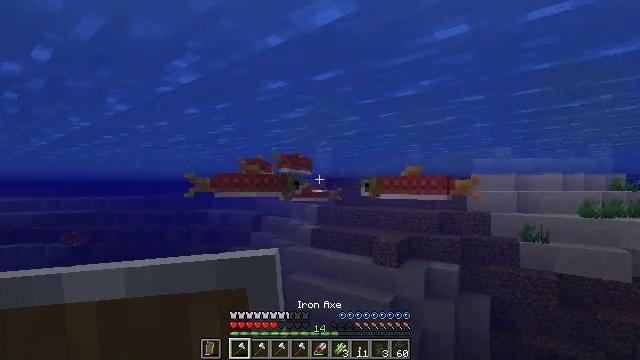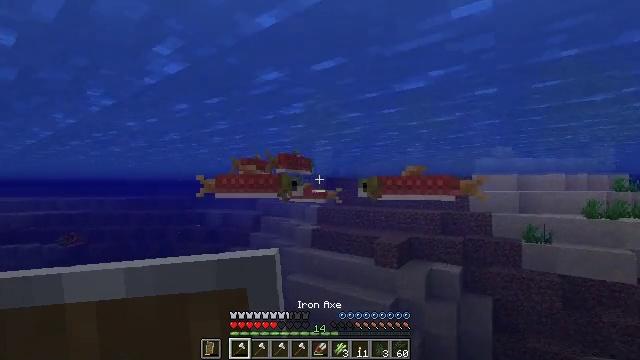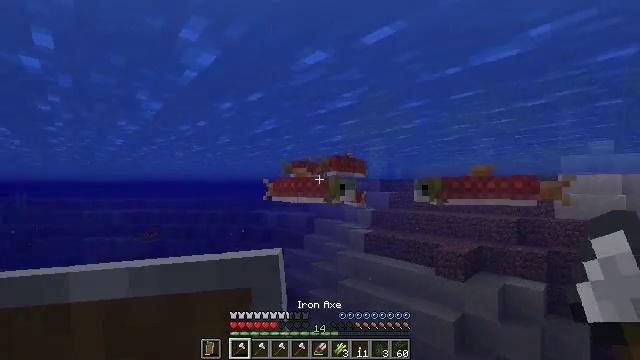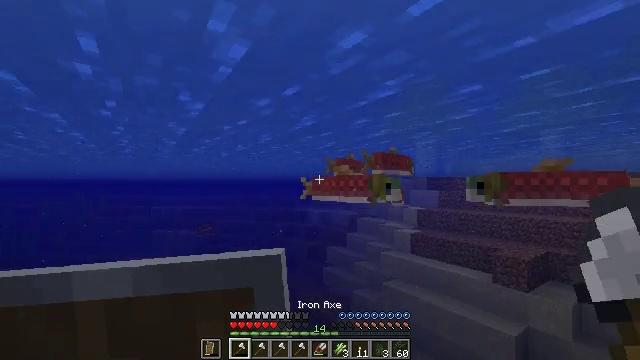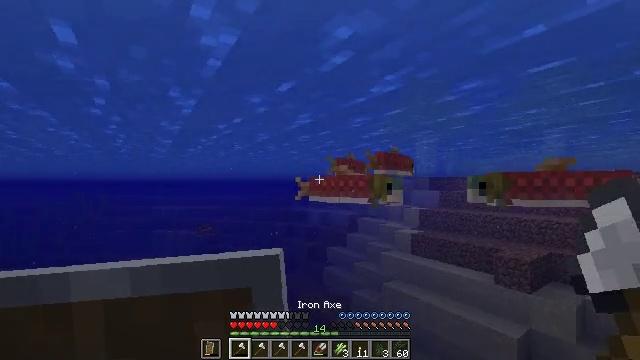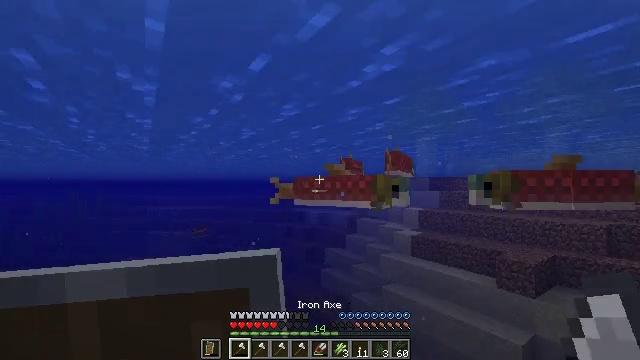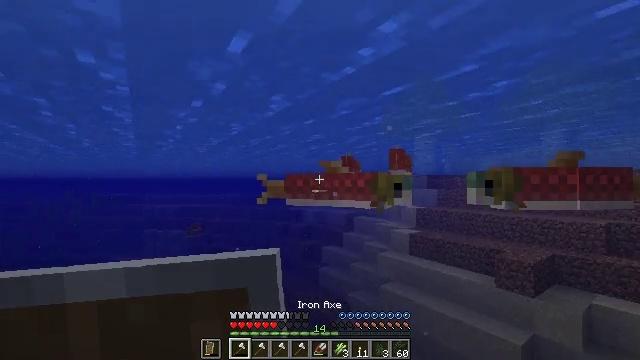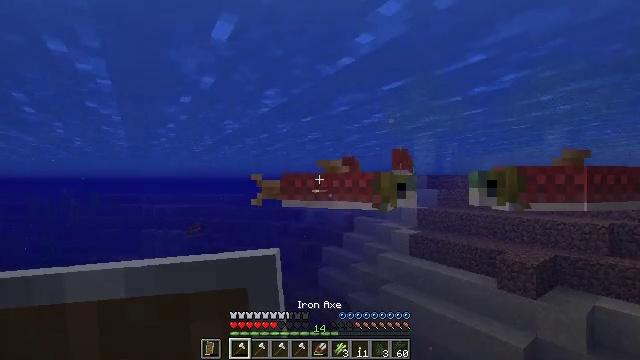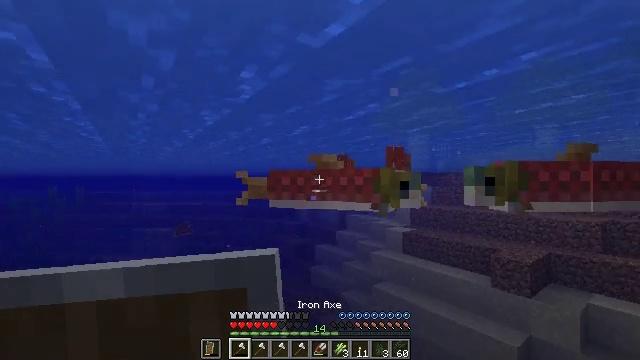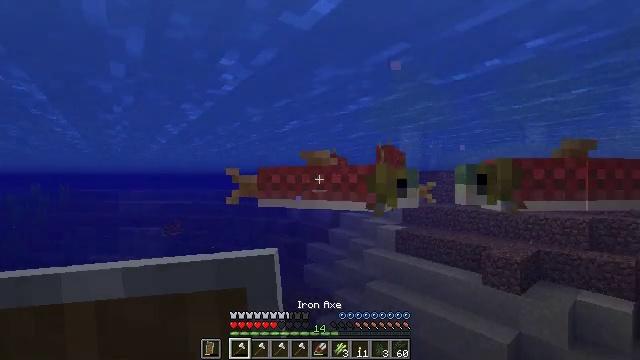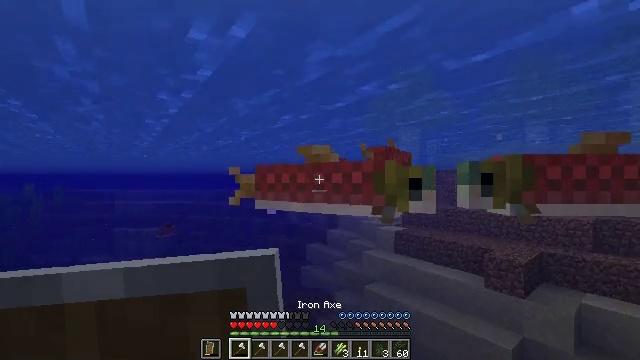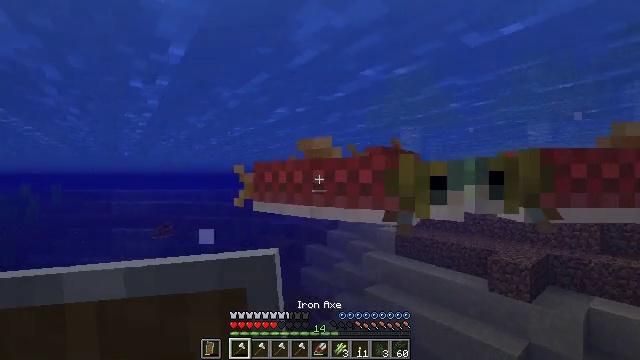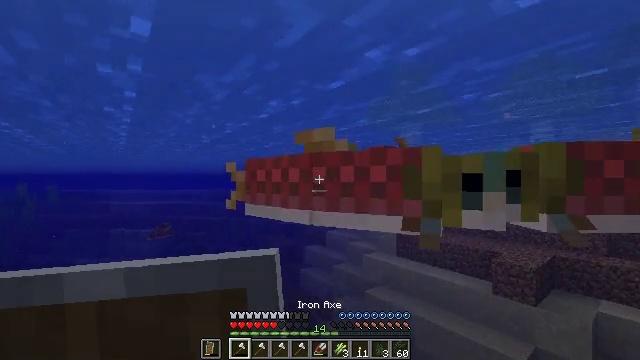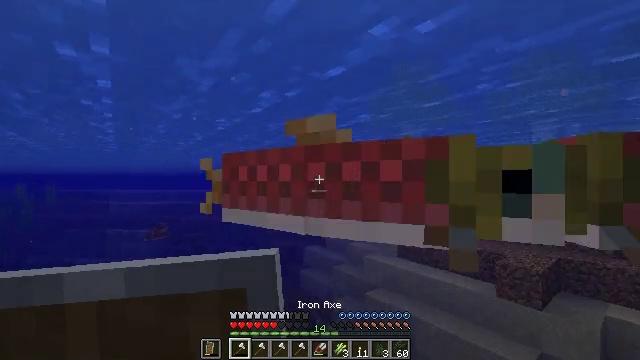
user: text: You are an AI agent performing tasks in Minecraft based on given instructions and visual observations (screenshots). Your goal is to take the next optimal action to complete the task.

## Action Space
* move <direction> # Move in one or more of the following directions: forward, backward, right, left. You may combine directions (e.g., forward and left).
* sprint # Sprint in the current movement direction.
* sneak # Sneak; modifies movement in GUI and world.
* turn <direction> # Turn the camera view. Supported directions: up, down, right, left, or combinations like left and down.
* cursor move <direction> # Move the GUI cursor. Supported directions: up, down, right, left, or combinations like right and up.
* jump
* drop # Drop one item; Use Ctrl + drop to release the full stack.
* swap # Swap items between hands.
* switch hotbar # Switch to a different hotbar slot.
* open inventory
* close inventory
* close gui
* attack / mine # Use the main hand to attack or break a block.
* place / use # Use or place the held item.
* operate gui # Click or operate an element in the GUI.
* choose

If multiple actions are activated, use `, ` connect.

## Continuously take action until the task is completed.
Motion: motion action
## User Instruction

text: Kill the salmon.
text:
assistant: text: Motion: move forward
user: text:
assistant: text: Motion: move forward, turn left
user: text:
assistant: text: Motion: move forward, turn left
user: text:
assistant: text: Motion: move forward
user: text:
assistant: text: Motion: move forward
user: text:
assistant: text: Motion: move forward
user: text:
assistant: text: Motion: move forward
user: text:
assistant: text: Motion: move forward, turn right
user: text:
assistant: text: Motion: move forward, turn right, attack / mine
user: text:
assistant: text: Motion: move forward, attack / mine
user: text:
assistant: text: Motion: move forward, attack / mine
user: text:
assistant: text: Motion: move forward
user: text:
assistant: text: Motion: move forward, sprint
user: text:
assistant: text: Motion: sprint